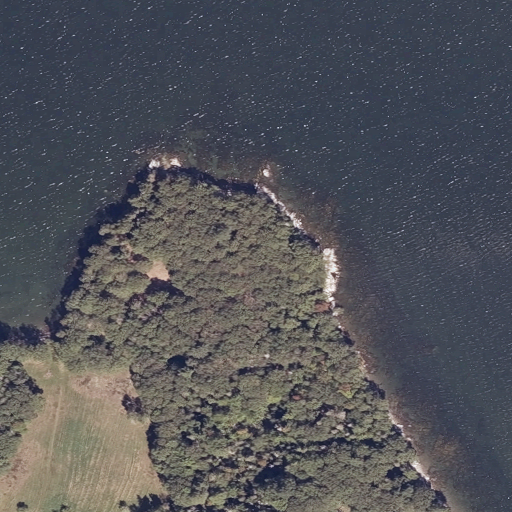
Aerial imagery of cape in Maine named Leland Point containing open water, mixed forest, herbaceous wetlands, grassland, evergreen forest, and woody wetlands